Interaction volume radius: 10 \u00c5
Interaction volume height: 45 \u00c5
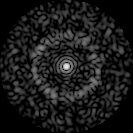
Disorder parameter: 0.828